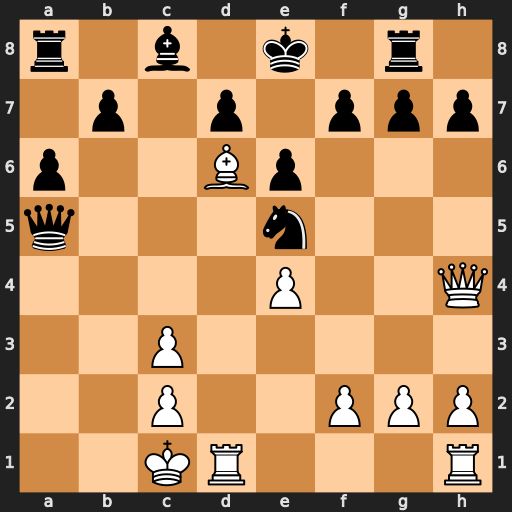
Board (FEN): r1b1k1r1/1p1p1ppp/p2Bp3/q3n3/4P2Q/2P5/2P2PPP/2KR3R
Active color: w
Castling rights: q
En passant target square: -
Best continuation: Qe7#